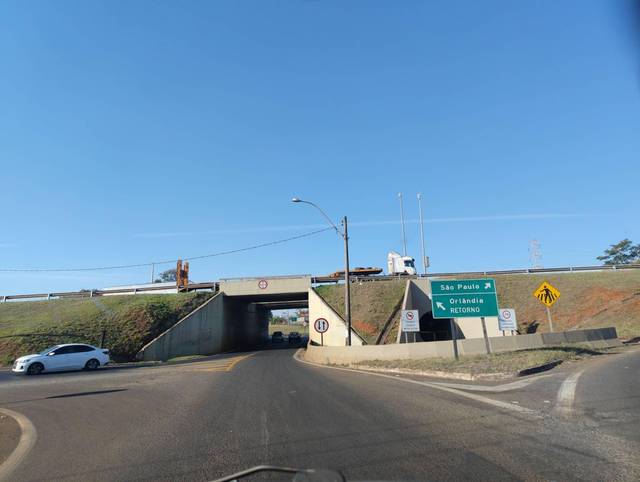
Region: Brazil
Coordinates: -21.138, -47.763